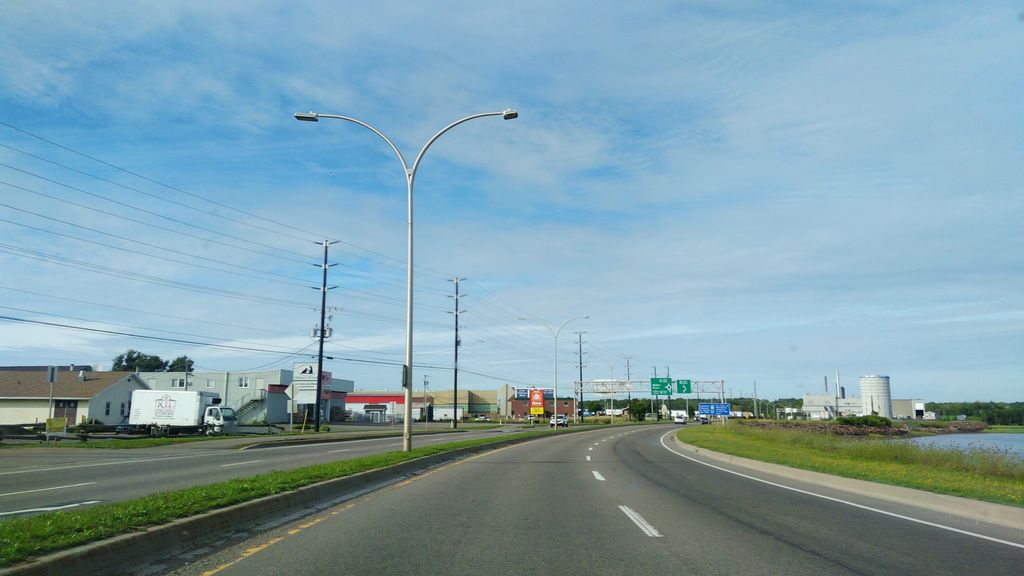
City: charlottetown